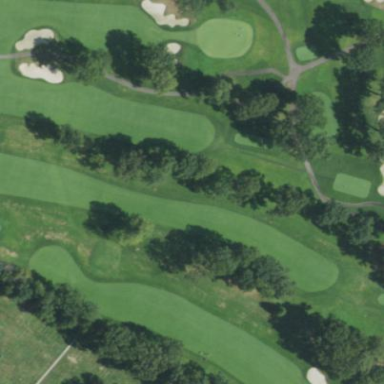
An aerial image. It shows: Grassy area designated as golf fairway pitch.